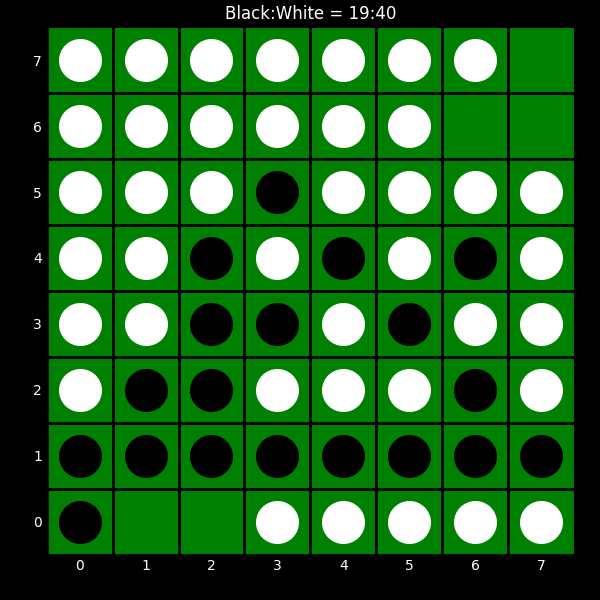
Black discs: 19
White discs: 40